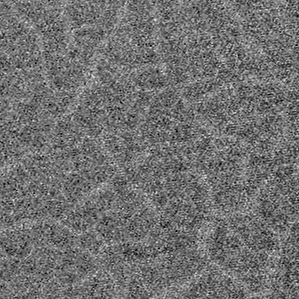
Label: frost